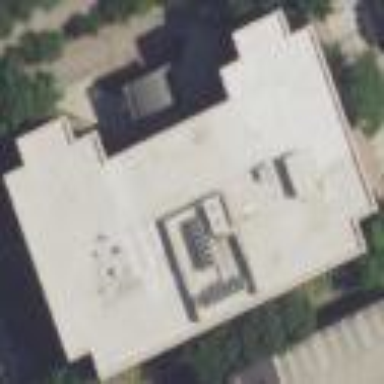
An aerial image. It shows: Office building.